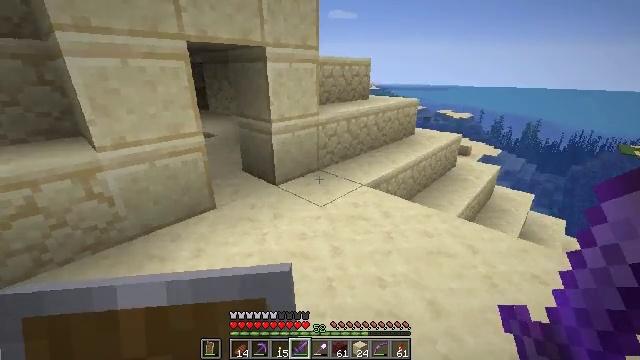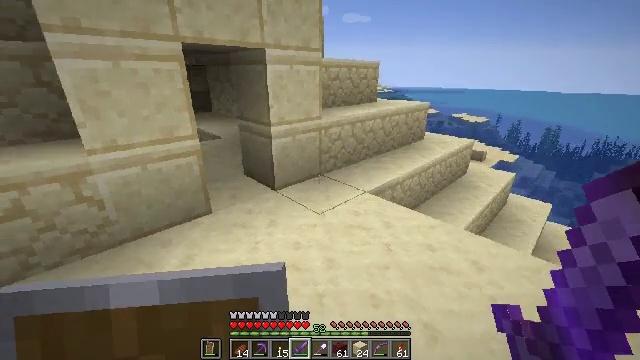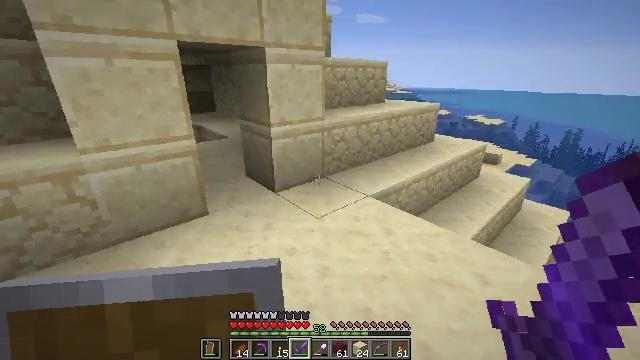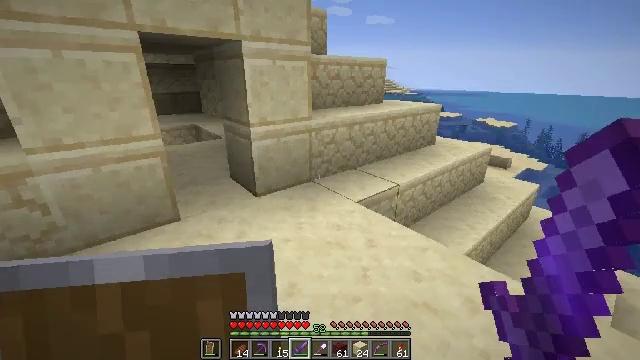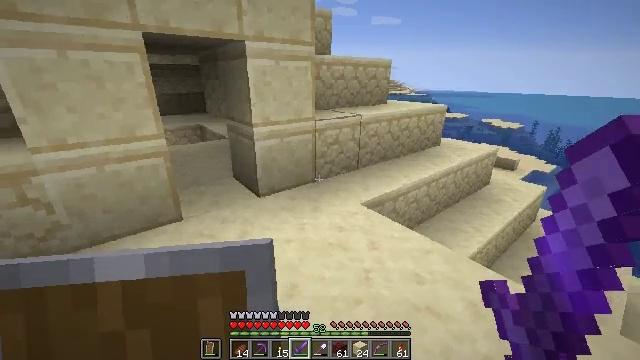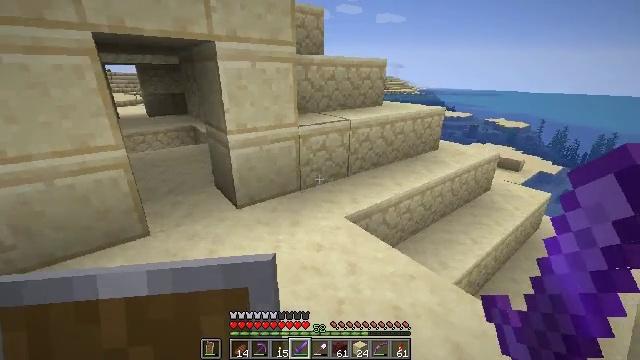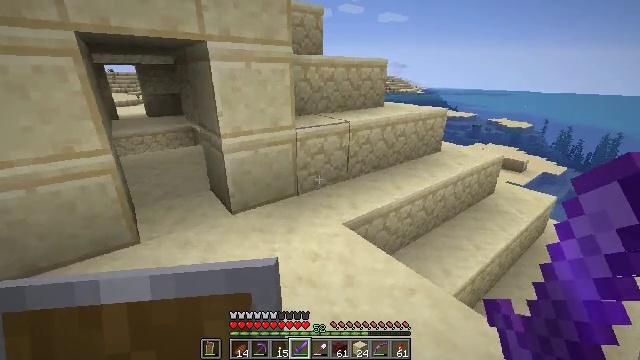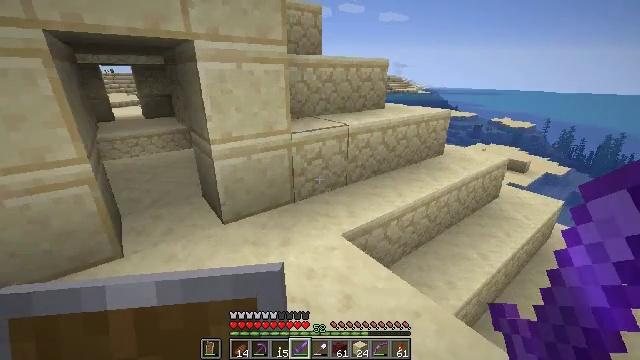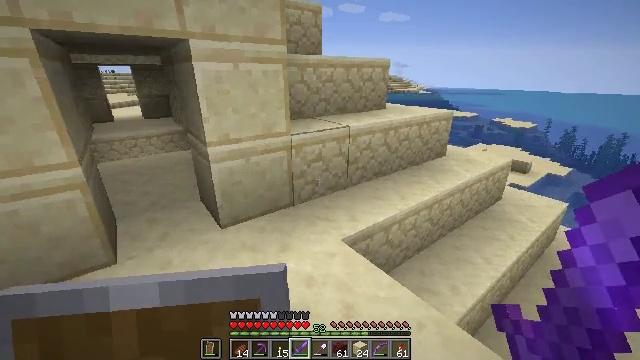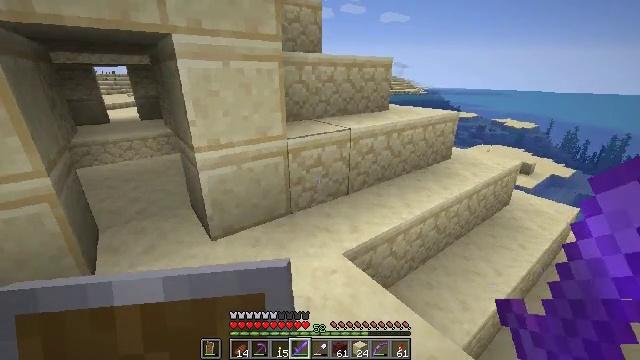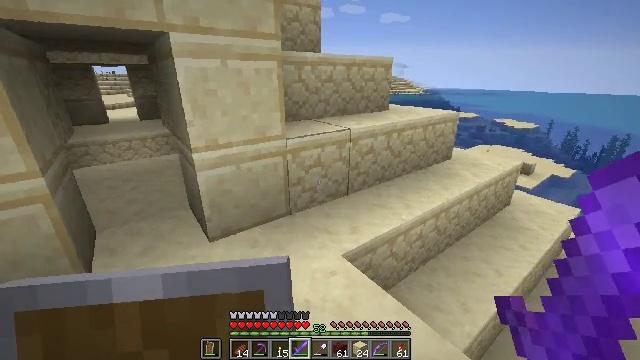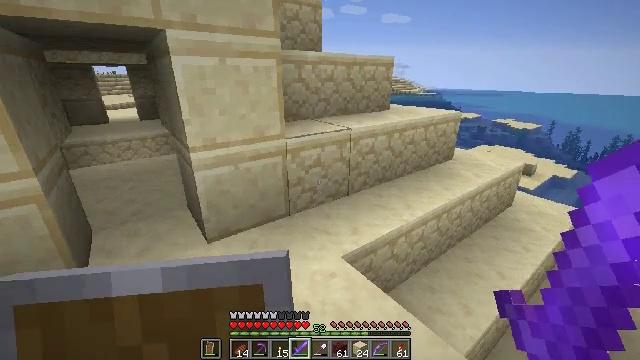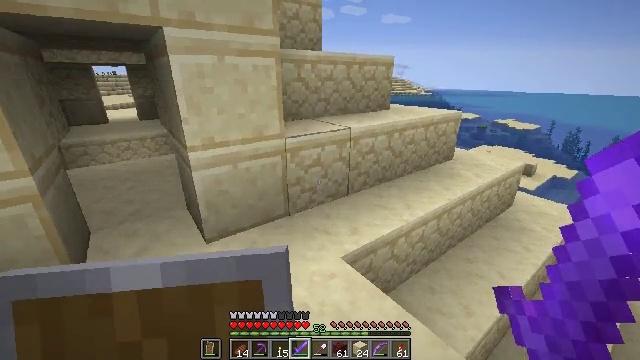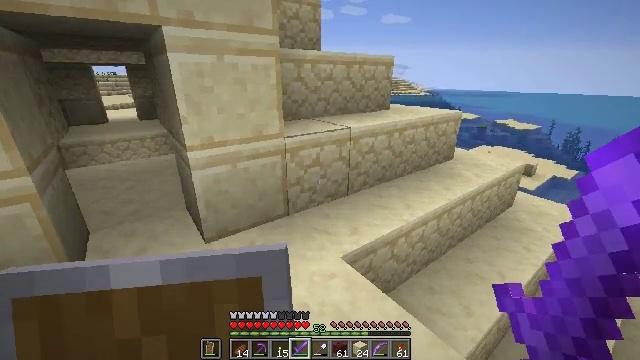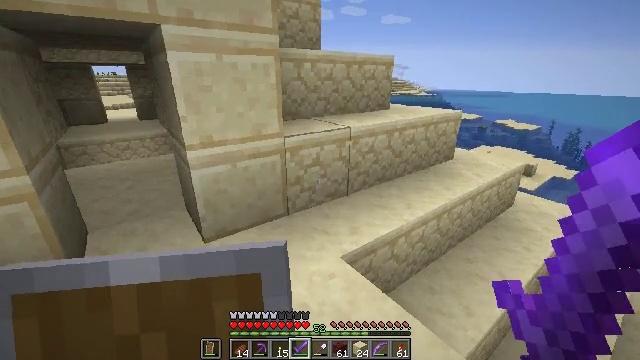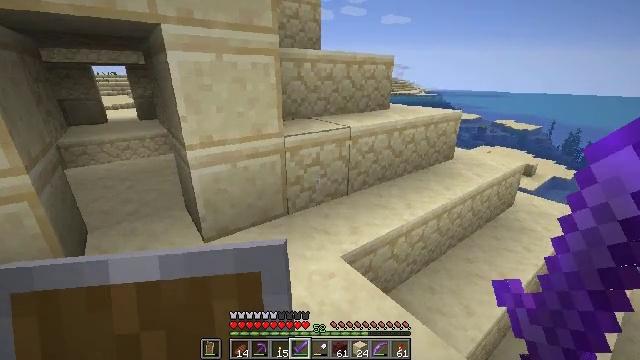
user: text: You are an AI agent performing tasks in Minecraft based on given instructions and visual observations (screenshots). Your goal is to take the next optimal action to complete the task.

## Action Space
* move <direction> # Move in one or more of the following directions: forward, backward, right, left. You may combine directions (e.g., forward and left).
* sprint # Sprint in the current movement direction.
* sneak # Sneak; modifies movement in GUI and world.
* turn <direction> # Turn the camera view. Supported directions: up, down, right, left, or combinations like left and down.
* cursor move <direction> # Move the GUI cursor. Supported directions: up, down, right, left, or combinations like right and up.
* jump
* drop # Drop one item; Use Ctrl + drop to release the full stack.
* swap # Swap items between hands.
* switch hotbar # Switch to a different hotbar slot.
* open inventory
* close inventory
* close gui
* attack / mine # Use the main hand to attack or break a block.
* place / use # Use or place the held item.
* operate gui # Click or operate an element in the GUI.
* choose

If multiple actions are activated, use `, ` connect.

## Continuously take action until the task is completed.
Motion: motion action
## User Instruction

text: Break the brewing stand to collect it.
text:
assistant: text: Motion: move forward and move right, turn left
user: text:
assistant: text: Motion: move forward and move right, turn left
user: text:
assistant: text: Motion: move forward and move right, turn left
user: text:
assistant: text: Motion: move forward and move right, turn left
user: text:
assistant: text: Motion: move forward and move right
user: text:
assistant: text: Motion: move forward
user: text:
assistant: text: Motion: move forward
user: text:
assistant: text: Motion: move forward
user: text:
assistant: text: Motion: no_op
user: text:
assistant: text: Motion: no_op
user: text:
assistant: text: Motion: no_op
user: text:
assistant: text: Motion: no_op
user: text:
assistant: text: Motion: no_op
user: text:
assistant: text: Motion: no_op
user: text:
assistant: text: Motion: no_op
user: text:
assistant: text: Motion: no_op
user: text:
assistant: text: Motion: turn right and up
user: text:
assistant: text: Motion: turn right and up
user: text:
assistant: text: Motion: turn right
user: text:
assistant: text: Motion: turn right and down
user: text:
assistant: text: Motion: turn right and down
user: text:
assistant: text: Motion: turn right and down
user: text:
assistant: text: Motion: turn right
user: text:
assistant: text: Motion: no_op
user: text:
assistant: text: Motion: no_op
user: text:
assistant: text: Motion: no_op
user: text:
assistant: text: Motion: turn right
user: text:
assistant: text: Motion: turn right
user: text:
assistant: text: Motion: turn left and down
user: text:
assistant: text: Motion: turn down